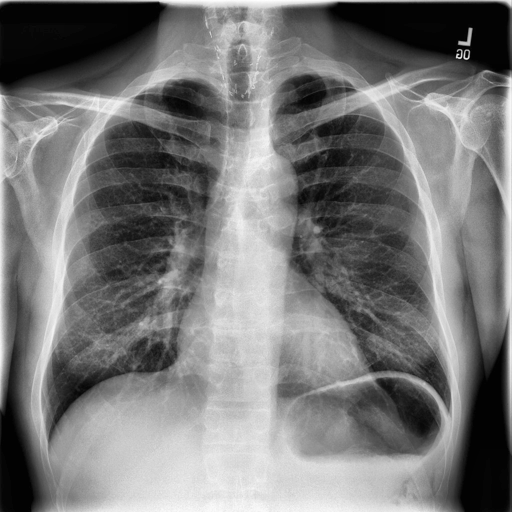
Finding: NORMAL